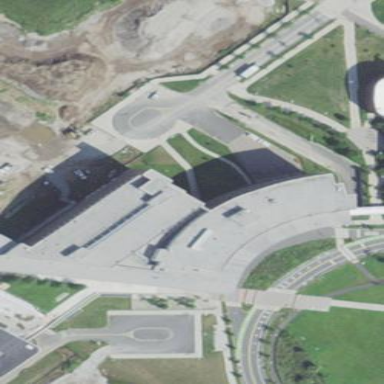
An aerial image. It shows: View of university building.